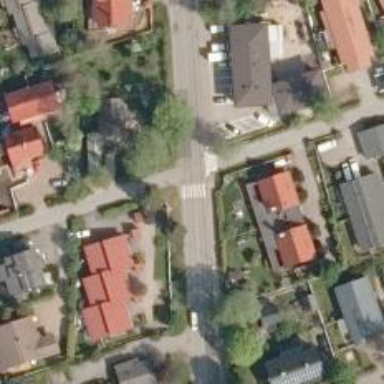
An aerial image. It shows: Uncontrolled road crossing.